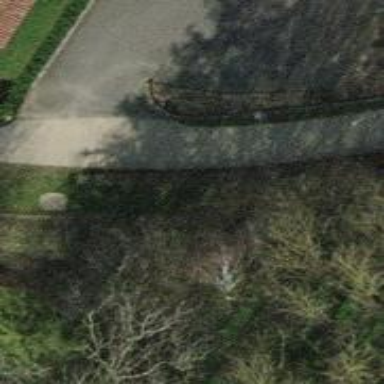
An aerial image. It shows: Footway.